Question: I found an good shell function from <URL>
I'v add the function in my '.bashrc' file, and it works in my commandline:
'''
[marslo@mppdev ~/Tools/Git/LinuxStuff]
$ git diff -U0 | diff-lines
Scripts/.marslorc:29:-# Inspired from https://stackoverflow.com/questions/<PHONE>/using-git-diff-how-can-i-get-added-and-modified-lines-numbers
Scripts/.marslorc:29:+# Inspired from https://stackoverflow.com/questions/<PHONE>/using-git-diff-how-can-i-get-added-and-modified-lines-numbers/<PHONE>#<PHONE>
'''
However, when I tried to add the command as a git alias, here something wrong:
'''
[marslo@mppdev ~/Tools/Git/LinuxStuff]
$ cat ~/.gitconfig | grep "ldiff ="
ldiff = "!bash -c 'git diff -U0' | diff-lines"
[marslo@mppdev ~/Tools/Git/LinuxStuff]
$ git ldiff
sh: diff-lines: command not found
fatal: Failed to run 'bash -c 'git diff -U0' | diff-lines' when expanding alias 'ldiff'
'''
And, 'bash -c 'git diff -U0' | diff-lines' still works
'''
[marslo@mppdev ~/Tools/Git/LinuxStuff]
$ bash -c 'git diff -U0' | diff-lines
Scripts/.marslorc:29:-# Inspired from https://stackoverflow.com/questions/<PHONE>/using-git-diff-how-can-i-get-added-and-modified-lines-numbers
Scripts/.marslorc:29:+# Inspired from https://stackoverflow.com/questions/<PHONE>/using-git-diff-how-can-i-get-added-and-modified-lines-numbers/<PHONE>#<PHONE>
'''
Here the details:

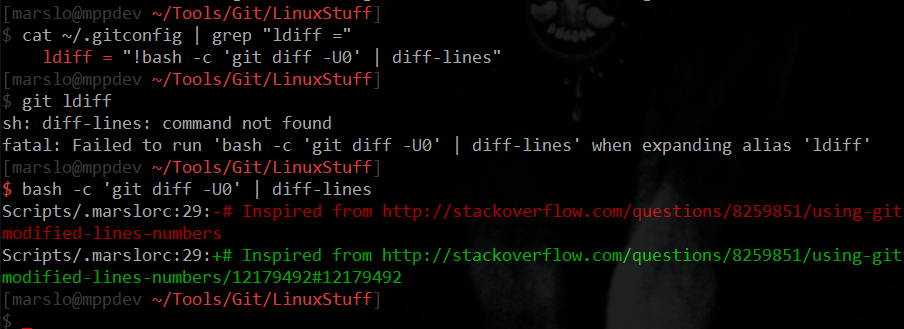
Answer: The problem is that 'diff-lines' is a shell function and not an actual executable. When you run '"!bash -c 'git diff -U0' | diff-lines"' you get an error because the shell is not sourcing your '~/.bashrc' and so it does not know about 'diff-lines'. This is normal behavior for shells--they only source those settings in specific circumstances, and running a command is not one of them.
So here are a few recommendations. First, if the line number feature is nice outside of git, consider making diff-lines a script instead of just a shell function:
'''
#!/bin/bash
diff-lines() {
local path=
local line=
while read; do
esc=$''
if [[ $REPLY =~ ---\ (a/)?.* ]]; then
continue
elif [[ $REPLY =~ \+\+\+\ (b/)?([^[:blank:]$esc]+).* ]]; then
path=${BASH_REMATCH[2]}
elif [[ $REPLY =~ @@\ -[0-9]+(,[0-9]+)?\ \+([0-9]+)(,[0-9]+)?\ @@.* ]]; then
line=${BASH_REMATCH[2]}
elif [[ $REPLY =~ ^($esc\[[0-9;]+m)*([\ +-]) ]]; then
echo "$path:$line:$REPLY"
if [[ ${BASH_REMATCH[2]} != - ]]; then
((line++))
fi
fi
done
}
diff-lines
'''
You can then set your alias to be:
'''
ldiff = !sh -c 'git diff "$@" | diff-lines' -
'''
This will also allow you to pass parameters to 'git ldiff', just like the real diff command. You could also use 'diff-lines' as your pager by doing the following in your '~/.gitconfig':
'''
[pager]
diff = diff-lines | less
'''
Then, the regular 'git diff' command will be piped through your 'diff-lines' script and finally through less to get the paging. I use that same trick to highlight words changes in lines.
Another option is what Adam mentioned: create a script called 'git-ldiff' that runs your diff command and pipes it through diff-lines
'''
#!/bin/bash
diff-lines() {
local path=
local line=
while read; do
esc=$''
if [[ $REPLY =~ ---\ (a/)?.* ]]; then
continue
elif [[ $REPLY =~ \+\+\+\ (b/)?([^[:blank:]$esc]+).* ]]; then
path=${BASH_REMATCH[2]}
elif [[ $REPLY =~ @@\ -[0-9]+(,[0-9]+)?\ \+([0-9]+)(,[0-9]+)?\ @@.* ]]; then
line=${BASH_REMATCH[2]}
elif [[ $REPLY =~ ^($esc\[[0-9;]+m)*([\ +-]) ]]; then
echo "$path:$line:$REPLY"
if [[ ${BASH_REMATCH[2]} != - ]]; then
((line++))
fi
fi
done
}
git diff "$@" | diff-lines
'''
Note: this is exactly the same script as above with a small modification to the last line.